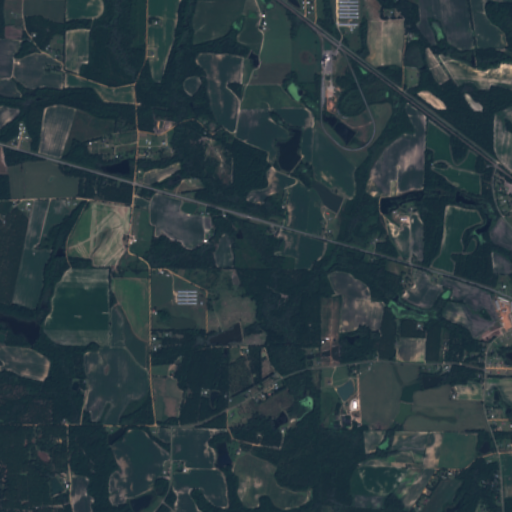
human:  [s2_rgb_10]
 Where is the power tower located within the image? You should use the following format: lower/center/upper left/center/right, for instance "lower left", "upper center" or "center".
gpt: The power tower is located in the upper right of the image.
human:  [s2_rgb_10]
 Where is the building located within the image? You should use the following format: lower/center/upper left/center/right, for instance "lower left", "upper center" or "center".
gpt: The building is located in the upper right of the image.
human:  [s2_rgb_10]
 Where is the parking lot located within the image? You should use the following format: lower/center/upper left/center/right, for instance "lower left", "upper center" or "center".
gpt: There is no parking lot in the image.